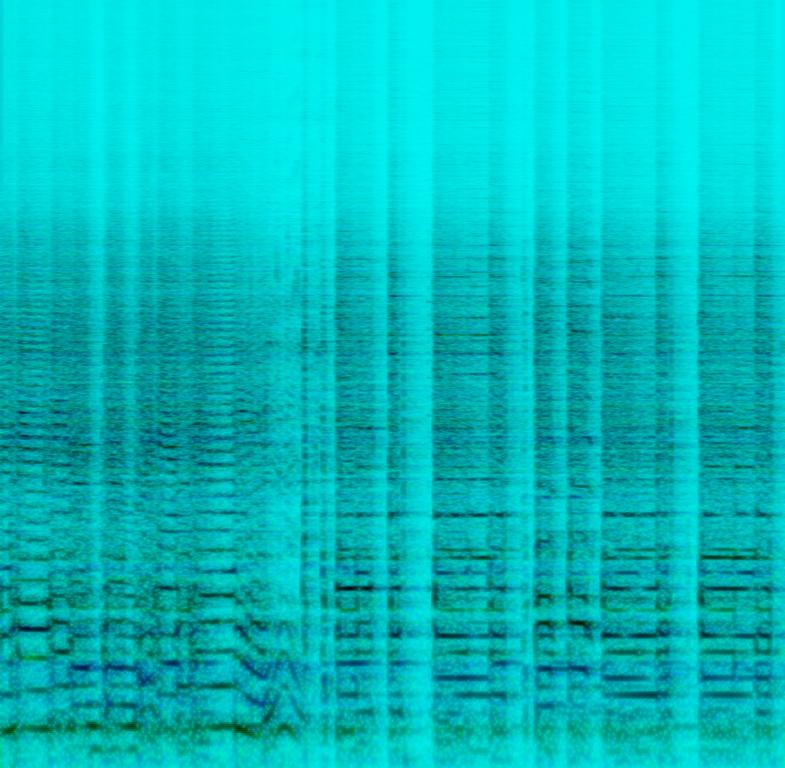
This music is an electric guitar instrumental. The tempo is medium with an enthusiastic lead on the electric guitar.no accompanying instruments are used. The music is loud, emphatic, catchy, intense and powerful like in Rock/ Metal music.